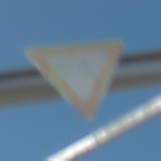
Verkehrszeichen: VorfahrtGewaehren
Umgebung: Outdoor, Special
Tageszeit: MorningAfternoon
Wetter: Clear
Licht: Natural
Jahreszeit: NotSpecified
Kontrast: HighContrast